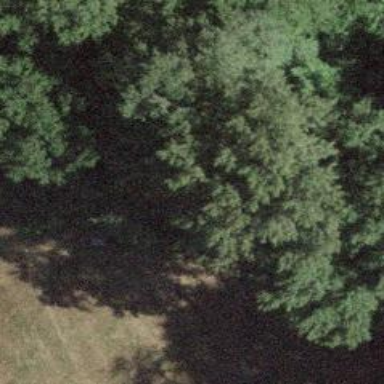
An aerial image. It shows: Brown bench.